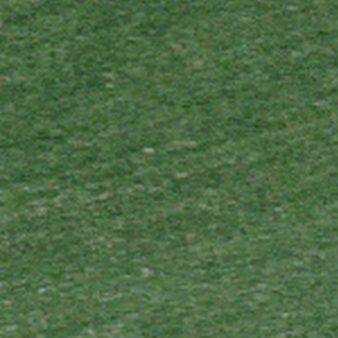
Label: other